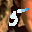
Label: 5